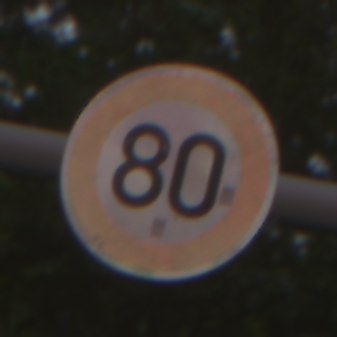
Verkehrszeichen: Geschwindigkeit80
Umgebung: Outdoor, Urban
Tageszeit: MorningAfternoon
Wetter: Overcast
Licht: Natural
Jahreszeit: NotSpecified
Kontrast: LowContrast